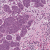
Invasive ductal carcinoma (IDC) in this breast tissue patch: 0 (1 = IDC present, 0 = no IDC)